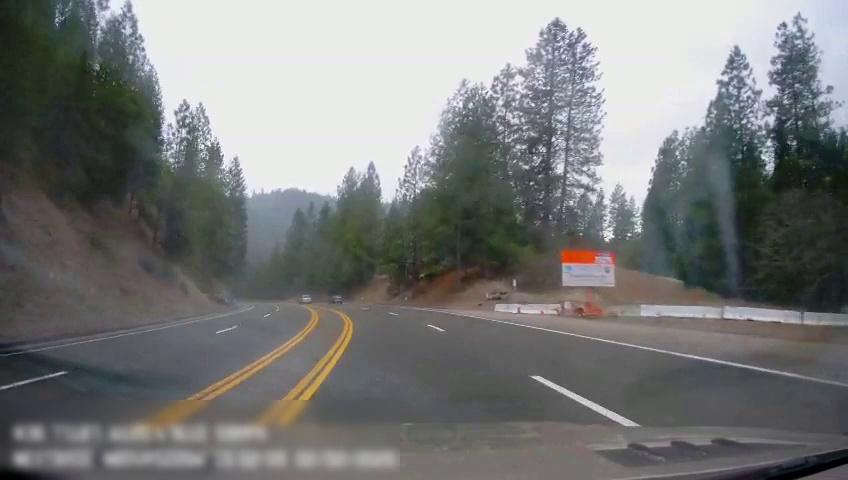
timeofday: Day
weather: Cloudy
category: Drivable Space
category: Vehicles | Car
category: Vehicles | Car
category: Lanes | Alternate Lane
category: Lanes | Alternate Lane
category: Lanes | Alternate Lane
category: Lanes | Current Lane
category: Lanes | Current Lane
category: Lanes | Alternate Lane